Question: I'd like to create a graphic image on the fly based on user input, and then present that image as a PNG file (or jpg or gif if necessary, but PNG is preferred).
This is actually for an astrology application; what I'd like to do is generate the chart in PNG for display.
Python or Ruby is fine; in fact, the library available may determine the language I use.
### Update
Here's an example image:

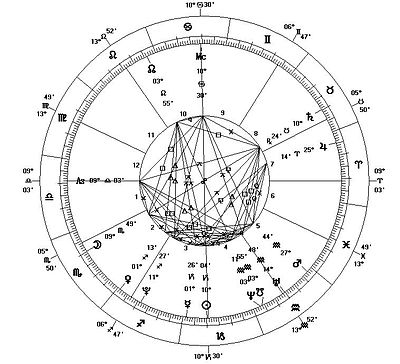
Answer: I found <URL> easy to use when I was in your shoes.
<URL>.